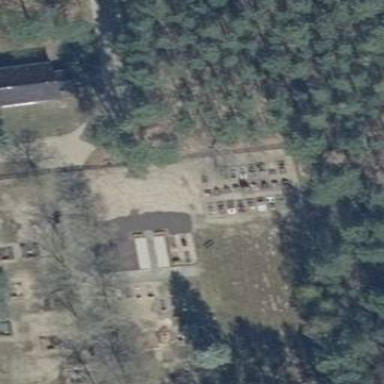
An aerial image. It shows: Cemetery.